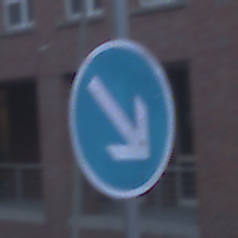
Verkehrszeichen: VorgeschriebeneVorbeifahrtRechts
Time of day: SunriseSunset
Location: Outdoor (Urban)
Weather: Clear
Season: NotSpecified
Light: Natural